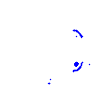
Particle: pion